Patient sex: F
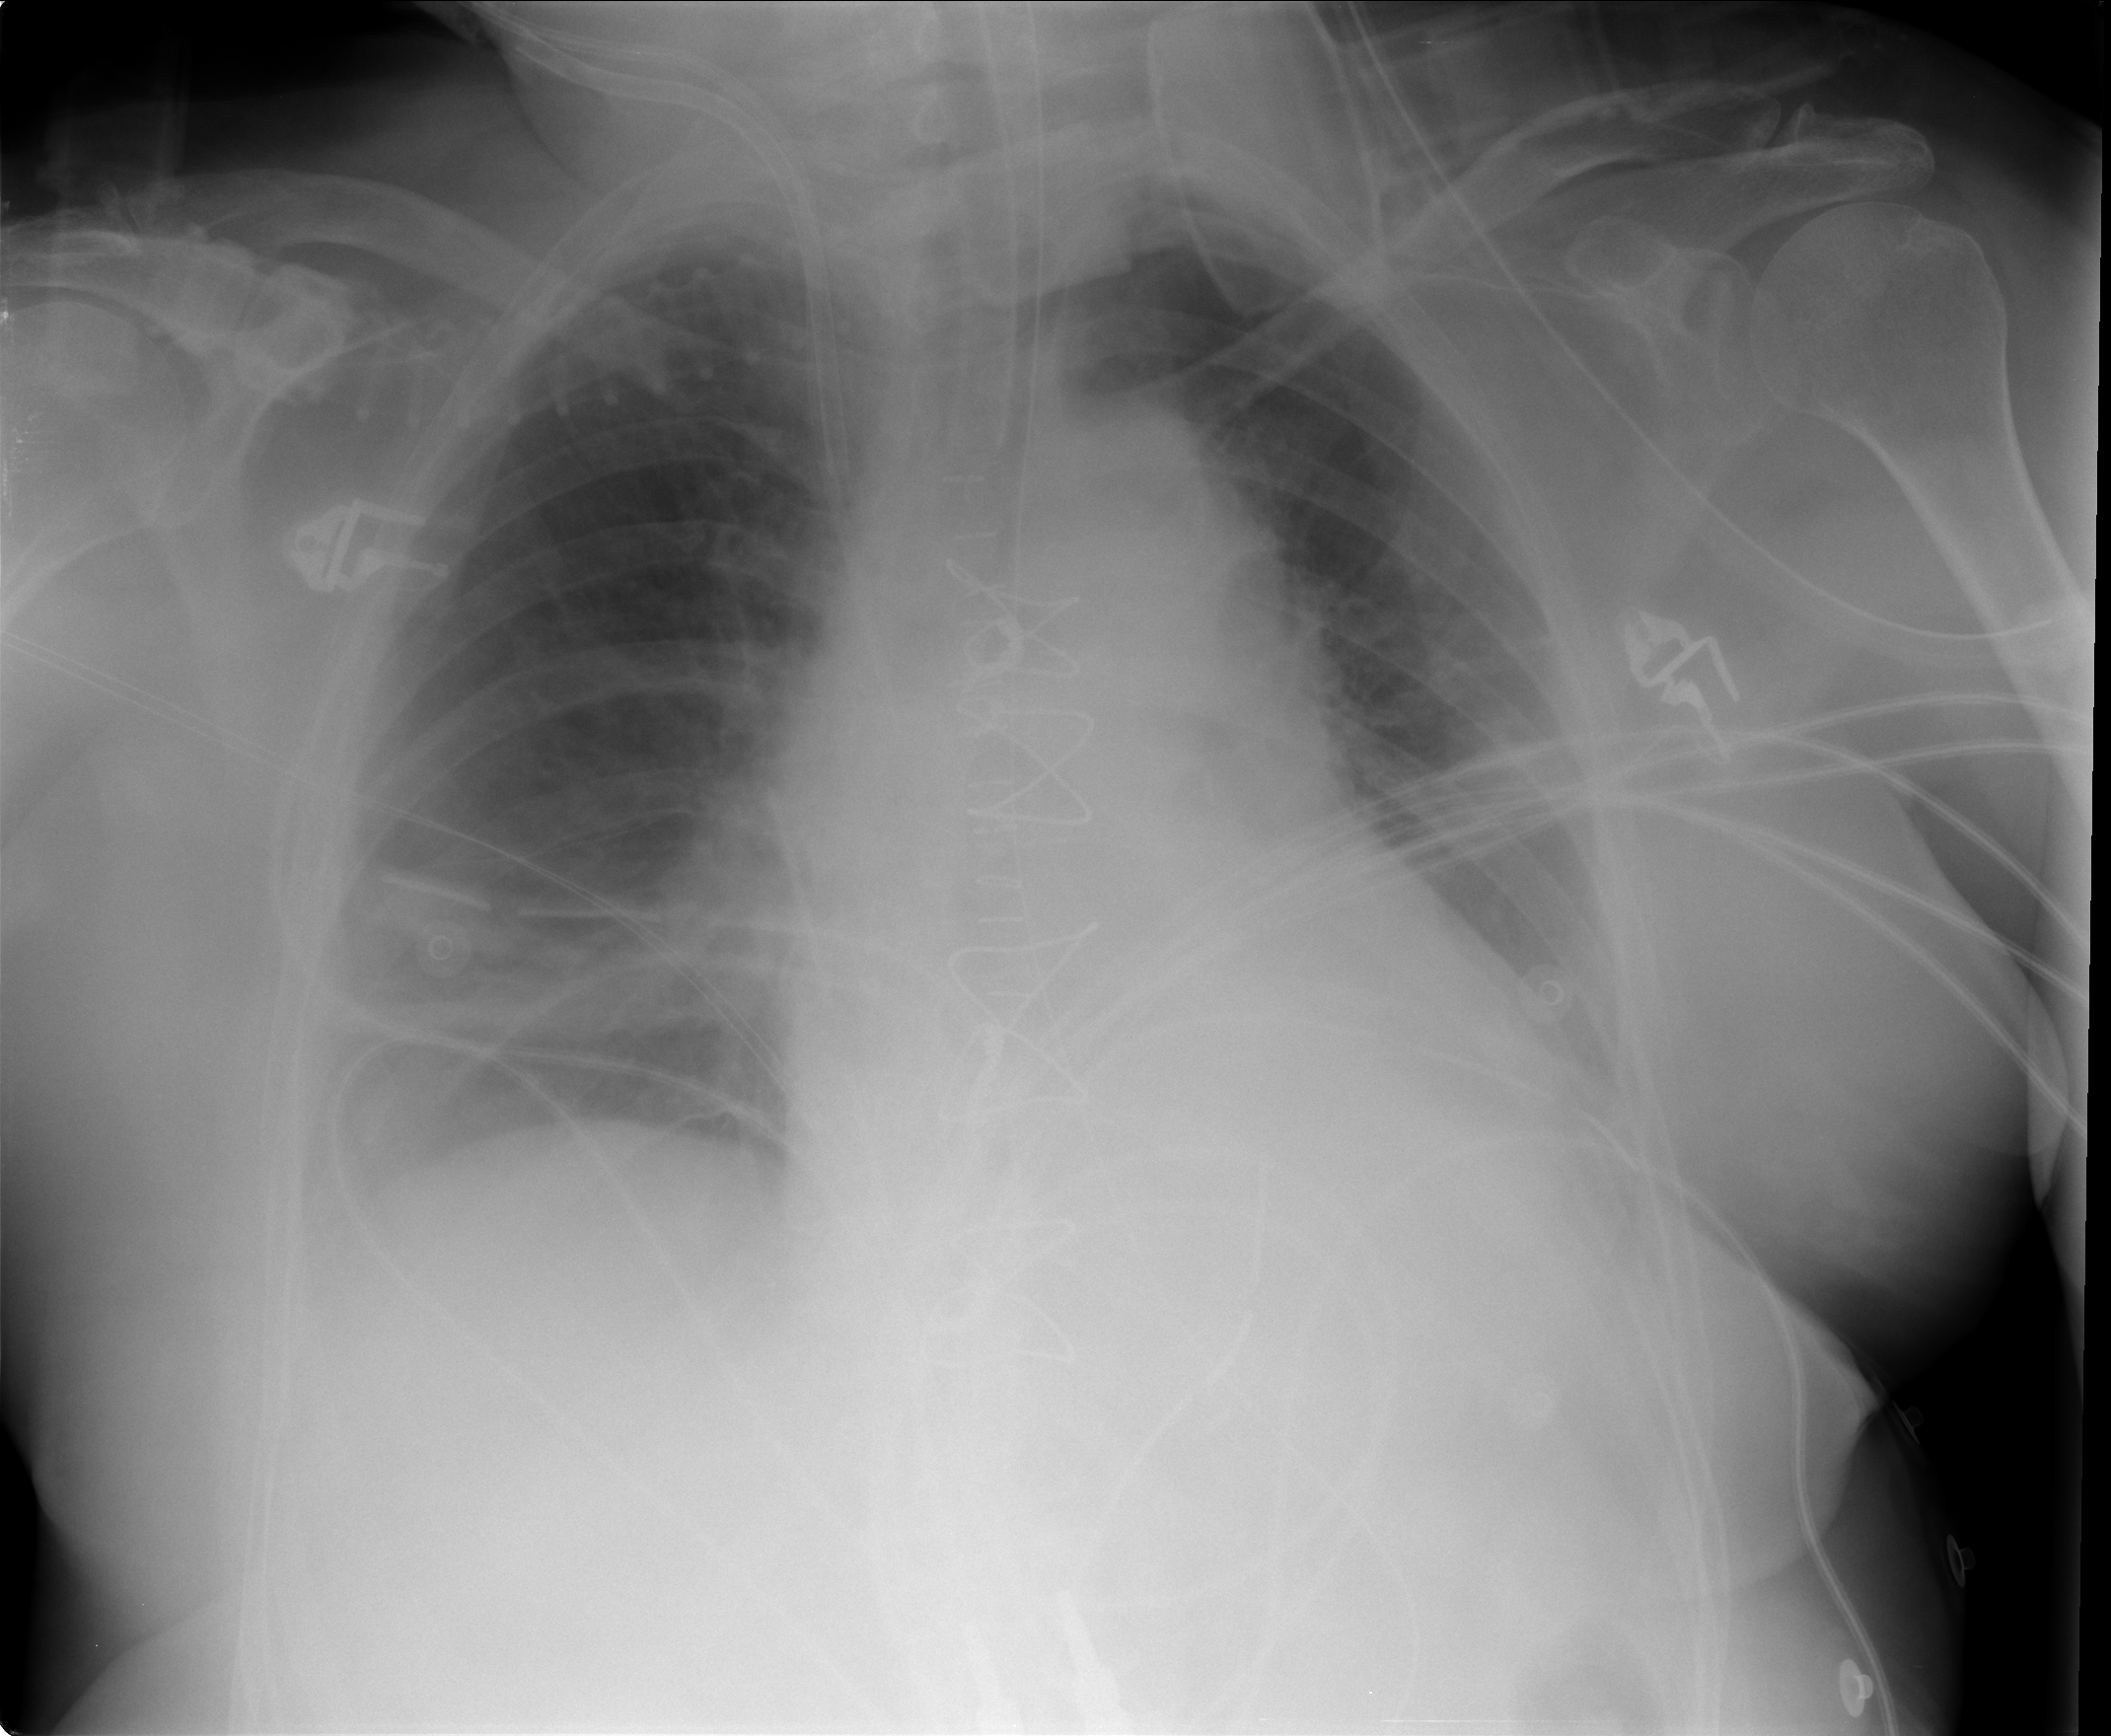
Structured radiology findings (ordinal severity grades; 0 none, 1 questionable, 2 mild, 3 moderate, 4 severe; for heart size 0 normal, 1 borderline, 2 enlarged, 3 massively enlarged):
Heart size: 2
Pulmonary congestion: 2
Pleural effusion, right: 1
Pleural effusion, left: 1
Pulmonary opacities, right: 0
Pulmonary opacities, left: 0
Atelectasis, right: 1
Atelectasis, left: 0